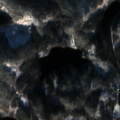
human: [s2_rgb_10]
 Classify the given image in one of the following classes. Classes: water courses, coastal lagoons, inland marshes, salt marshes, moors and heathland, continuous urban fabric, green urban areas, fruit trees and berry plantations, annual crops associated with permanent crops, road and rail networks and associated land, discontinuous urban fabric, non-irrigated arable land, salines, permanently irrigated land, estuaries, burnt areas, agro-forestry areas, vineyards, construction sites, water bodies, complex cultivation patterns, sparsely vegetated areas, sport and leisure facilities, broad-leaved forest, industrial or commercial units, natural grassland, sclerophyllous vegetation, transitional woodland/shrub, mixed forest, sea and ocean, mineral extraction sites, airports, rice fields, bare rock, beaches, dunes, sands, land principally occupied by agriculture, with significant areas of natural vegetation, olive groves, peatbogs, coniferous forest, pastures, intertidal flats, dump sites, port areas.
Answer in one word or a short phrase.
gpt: coniferous forest, mixed forest, transitional woodland/shrub